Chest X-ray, AP view. Patient: 27 years old, sex M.
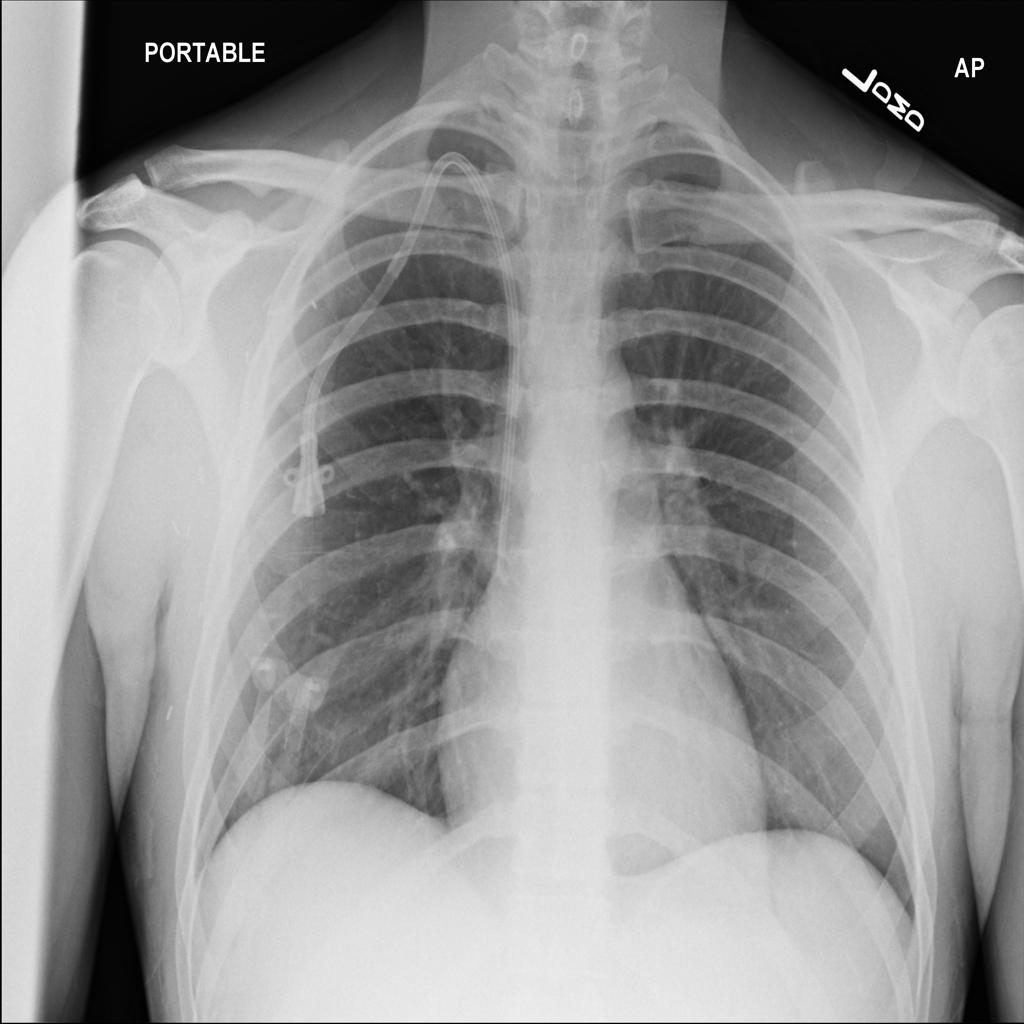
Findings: No Finding